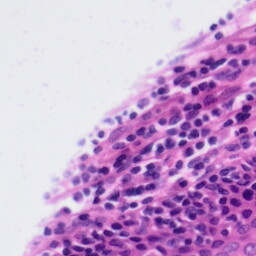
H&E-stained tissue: Tonsil